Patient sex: M
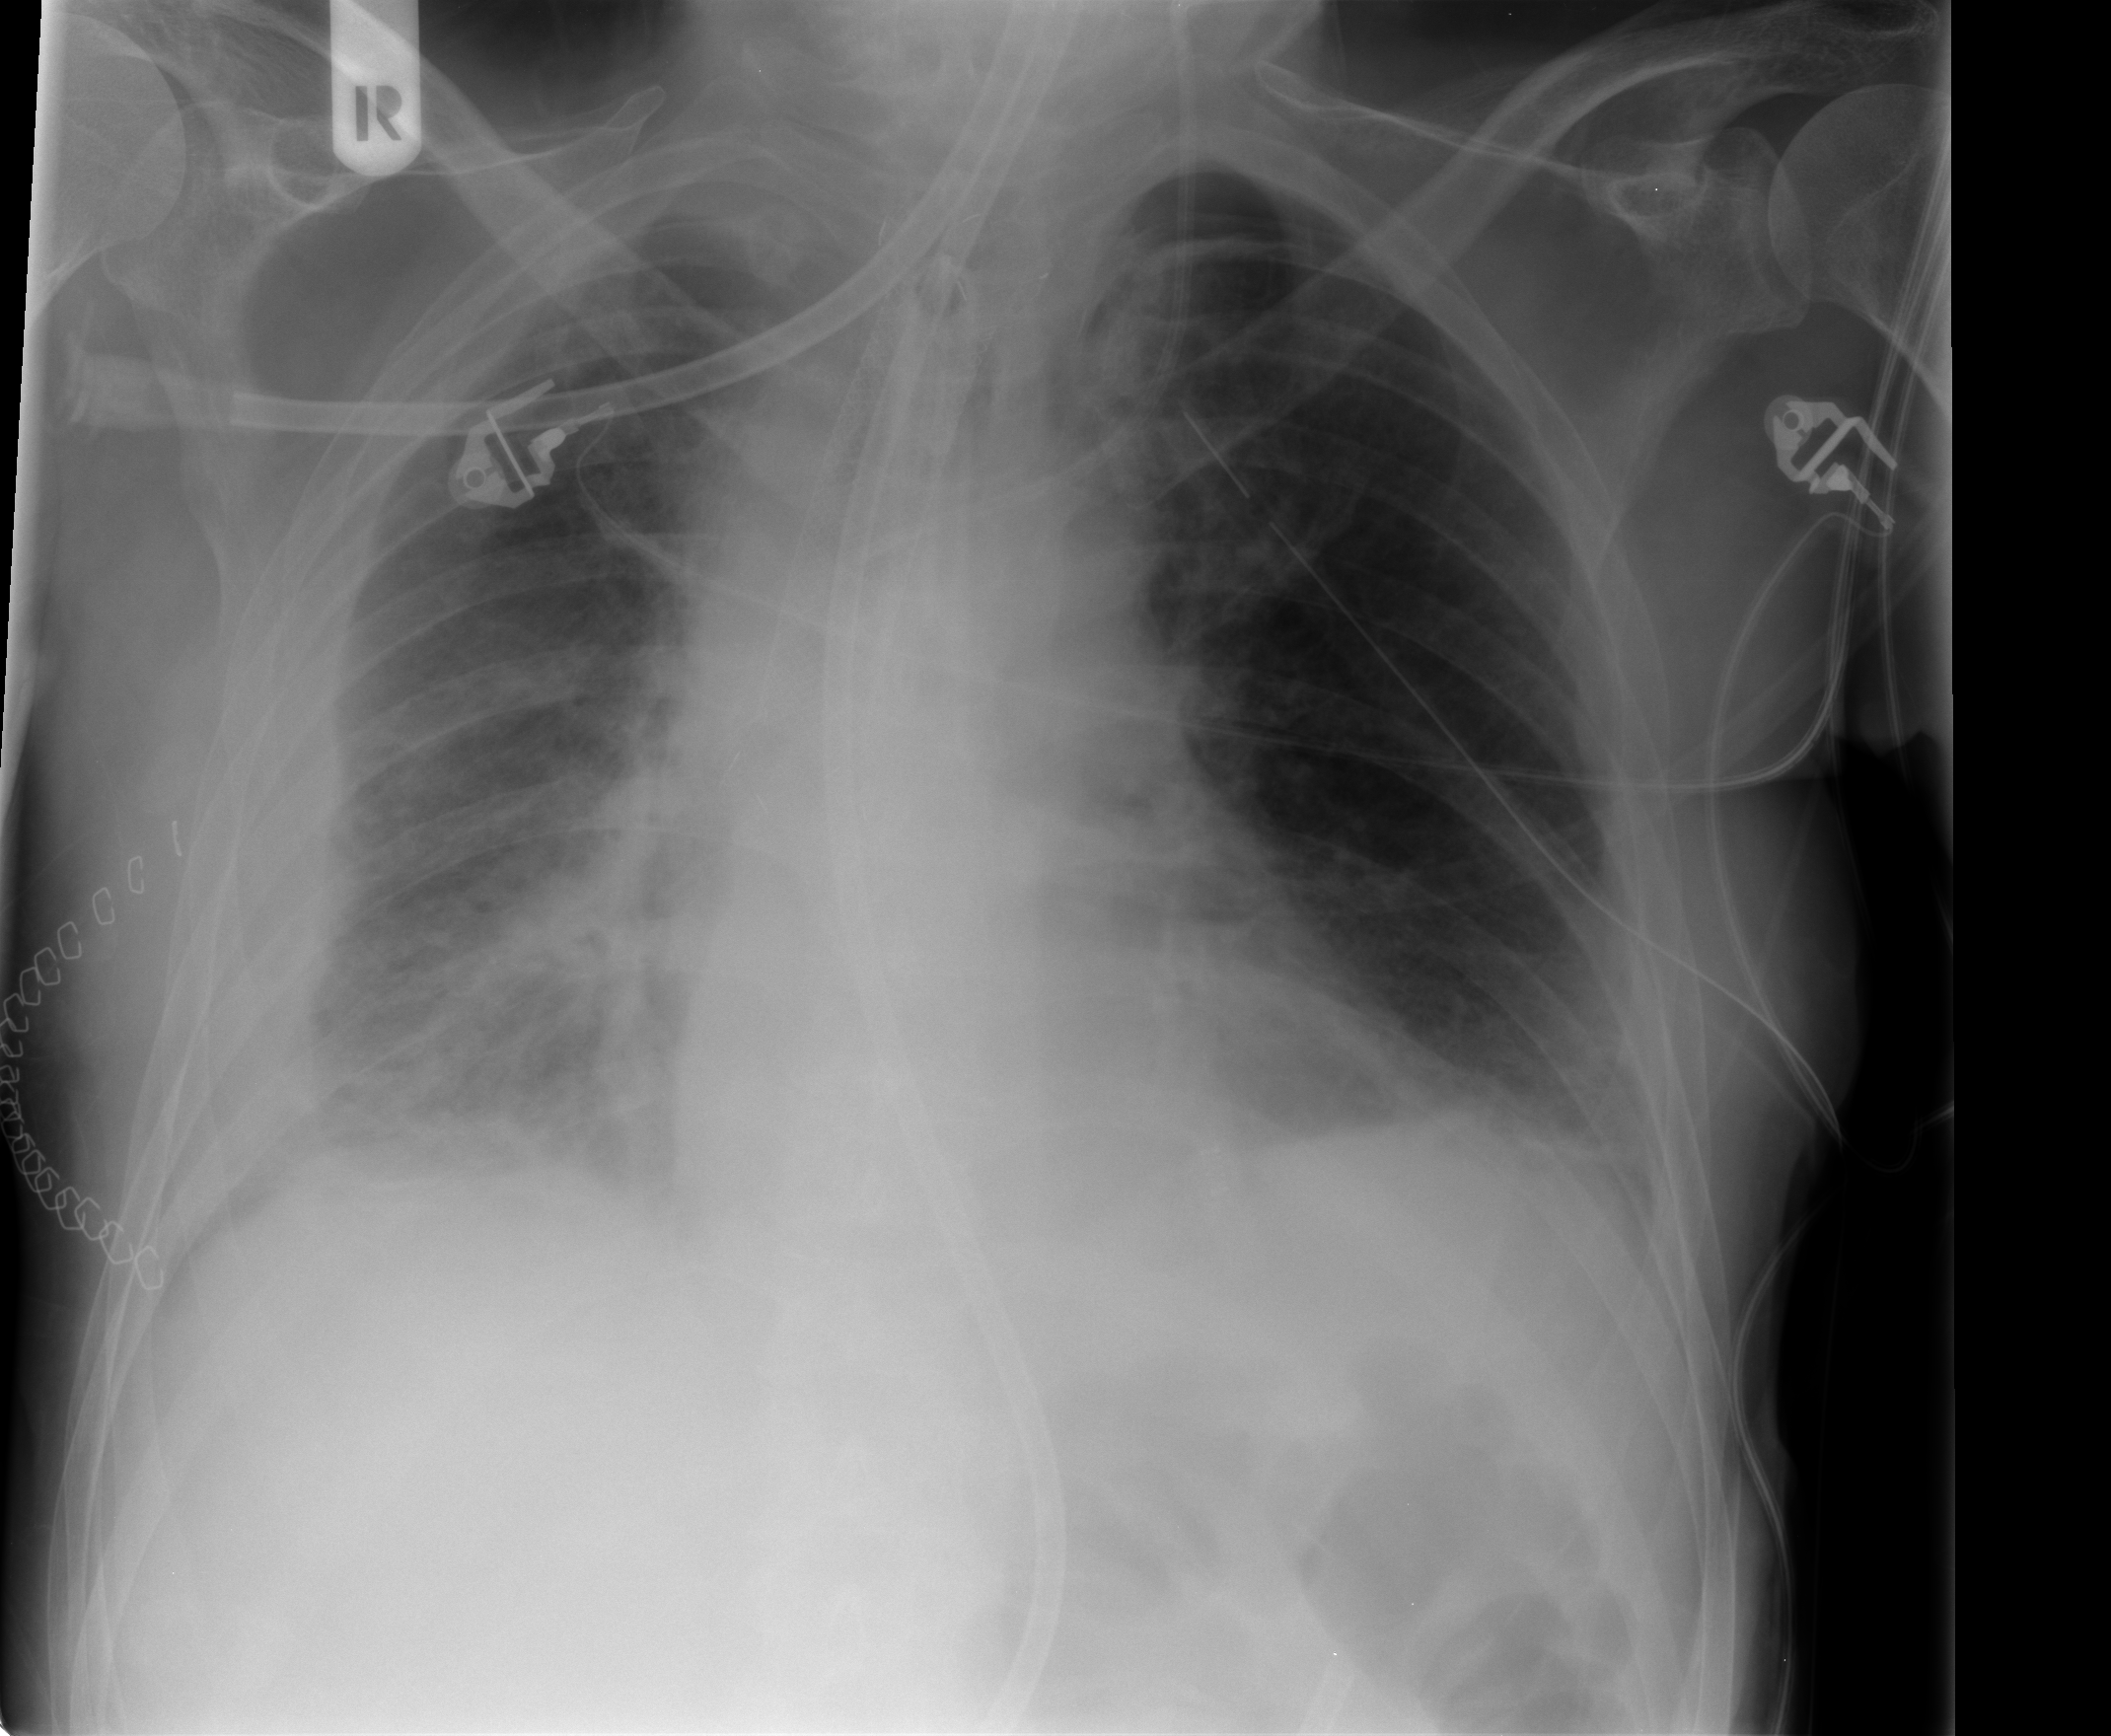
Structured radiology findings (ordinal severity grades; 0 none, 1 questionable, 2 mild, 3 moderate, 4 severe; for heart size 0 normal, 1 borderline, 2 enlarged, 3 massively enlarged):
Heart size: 0
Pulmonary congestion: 0
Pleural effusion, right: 3
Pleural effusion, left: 1
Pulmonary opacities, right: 1
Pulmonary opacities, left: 0
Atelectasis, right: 3
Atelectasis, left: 2